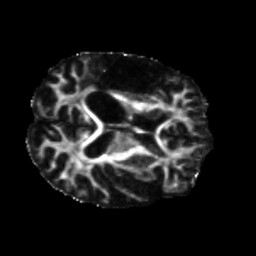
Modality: FA
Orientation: axial
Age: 55
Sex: male
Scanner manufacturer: siemens
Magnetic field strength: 3 T
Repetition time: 5.25 s
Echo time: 0.08 s